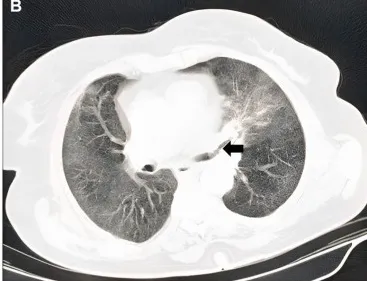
(A,B) On the second admission CT scan, there were diffused bilateral ground glass opacities, predominantly in the upper zone along with increased haziness. The narrowing of the orifice of the left upper lobe (leftward arrow) and the air-bronchogram which was behind it were also observed in the left lung.
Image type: radiology (ct)